Question: I'm required to create a user form like the one in the picture

I need to open a file with an extension of .txt from excel using VBA and also the button provided.
After selecting the file, when i press start it will open the file.
I was given some codes done by previously but was not working.
will appreciate if someone can help me with this. Thanks!
'''
Public Sub CommandButton1_Click()
Unload Me 'Cancellation command
End Sub
Private Sub CommandButton2_Click()
'start button
Application.ScreenUpdating = False
Sheets("Summary").Select
Call Transposer("Summary Transpose")
Sheets("Failing Patterns").Select
Call Transposer("Failing Patterns Transpose")
Me.Status = "Status: Finished"
Me.Error = ""
'Make sure the screen updates before the end
Application.ScreenUpdating = True
End Sub
Public Sub Label1_Click()
End Sub
Private Sub testFinder_Click()
Me.testDirectory.Value = Application.GetOpenFilename
End Sub
Public Sub UserForm_Click()
End Sub
'''
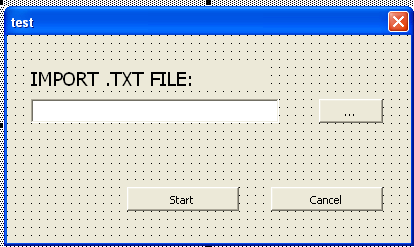
Answer: To Select the Text File Put this code in the testFinder_Click()
'''
Private Sub testFinder_Click()
Dim fileToOpen
fileToOpen = Application _
.GetOpenFilename("Text Files (*.txt), *.txt")
If fileToOpen = False Then Exit Sub
testDirectory.Value = fileToOpen
End Sub
'''
To open the text file you can use this code.
'''
Private Sub CommandButton2_Click()
'
'~~> Rest of Code
'
Workbooks.OpenText Filename:=testDirectory.Value, Origin:=437, _
StartRow:=1, DataType:=xlDelimited, TextQualifier:=xlDoubleQuote, _
ConsecutiveDelimiter:=False, Tab:=True, Semicolon:=False, Comma:=False _
, Space:=False, Other:=False, FieldInfo:=Array(1, 1), TrailingMinusNumbers:=True
'
'~~> Rest of Code
'
End Sub
'''